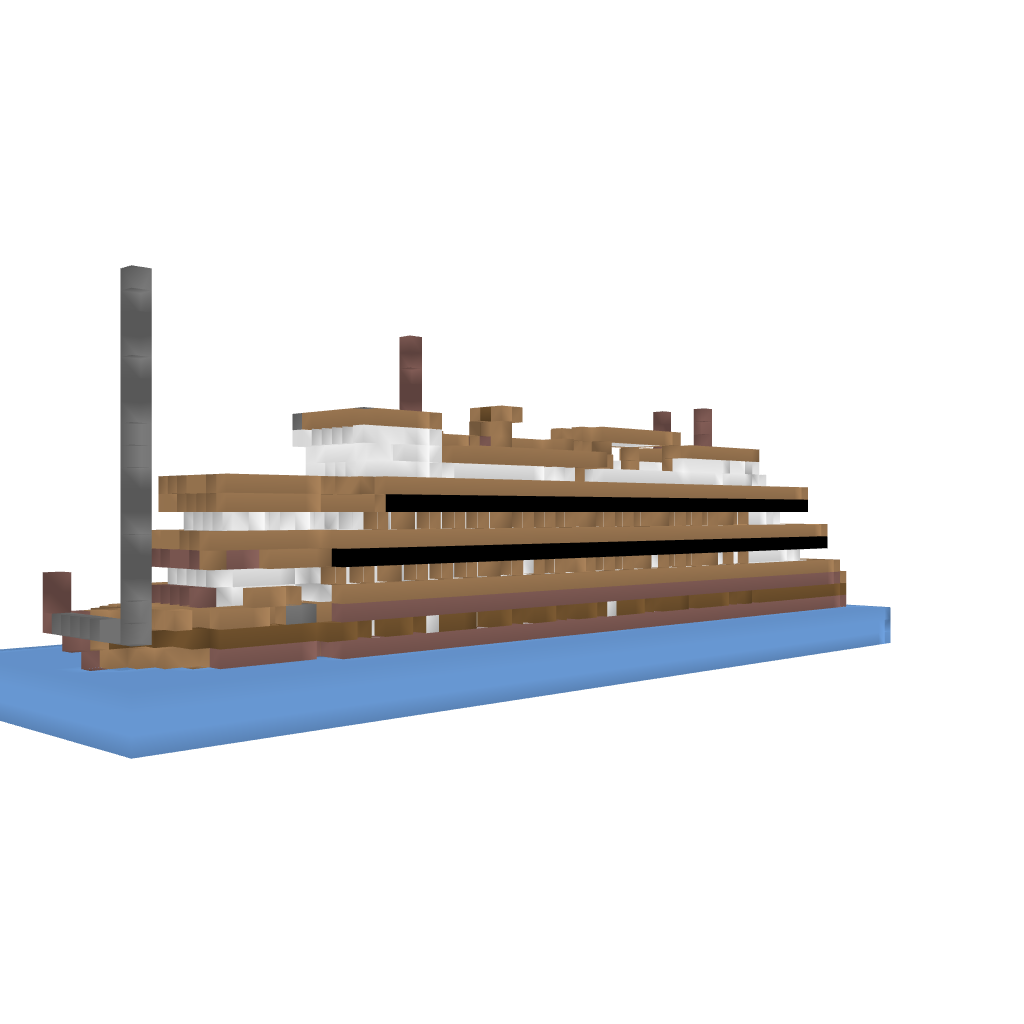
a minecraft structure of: AxiumSA Luxury Liner good quality